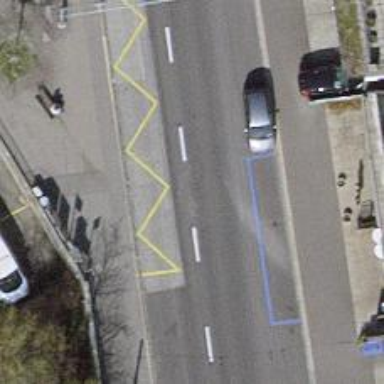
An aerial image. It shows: Trolleybus stop position for public transport.